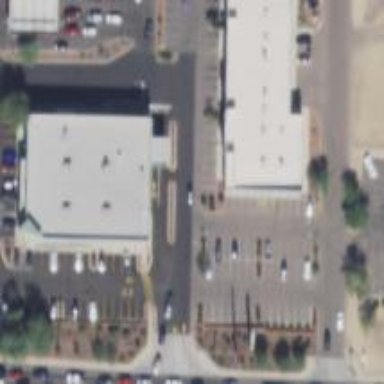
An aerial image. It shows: Pharmacy providing healthcare services.